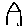
Label: house